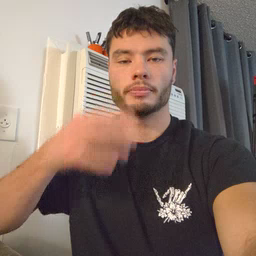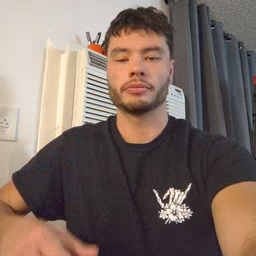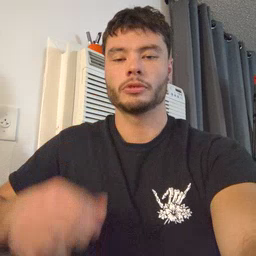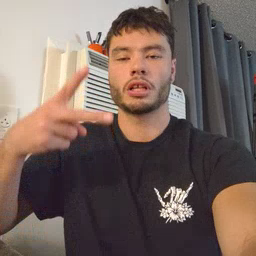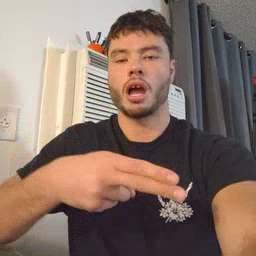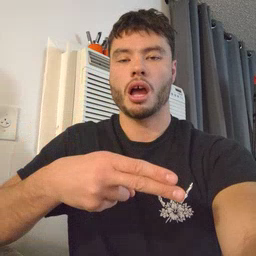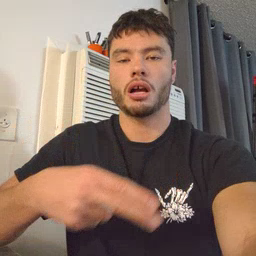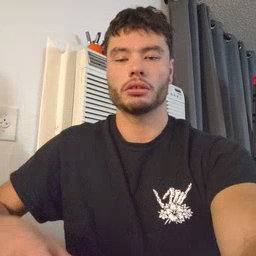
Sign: cut